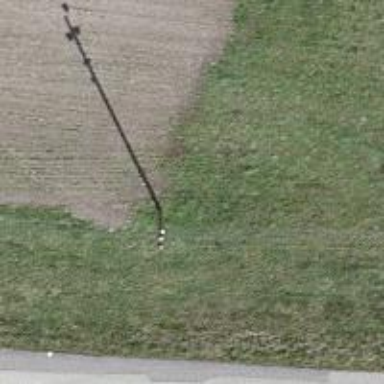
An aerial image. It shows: Power pole.